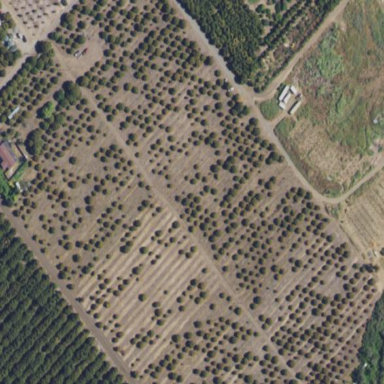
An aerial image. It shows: Orchard.